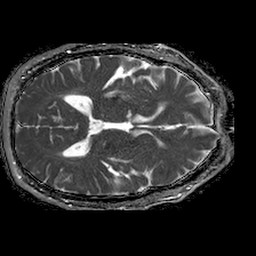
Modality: ADC
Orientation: axial
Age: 44
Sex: male
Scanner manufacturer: philips
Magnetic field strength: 1.5 T
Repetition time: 4.6 s
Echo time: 0.08437 s